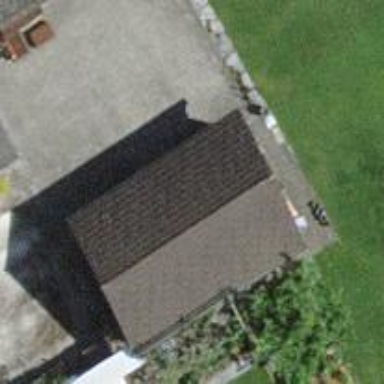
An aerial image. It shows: Shed.